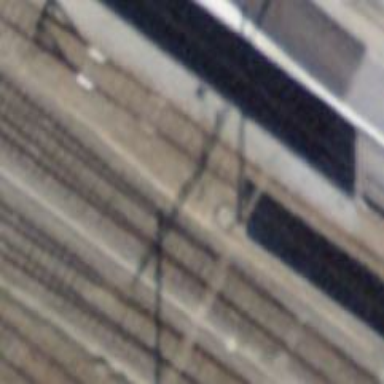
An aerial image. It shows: Rail yard with electrified contact lines for the railway.